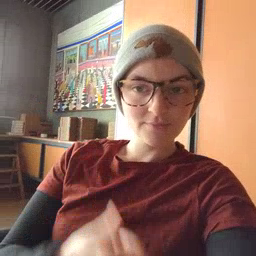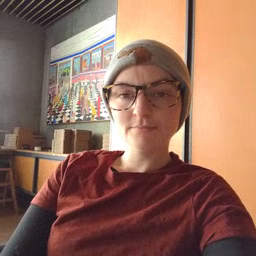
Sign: another